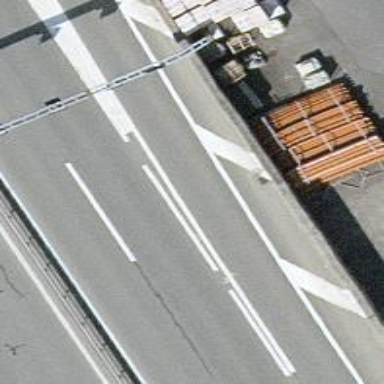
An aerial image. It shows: View of motorway.